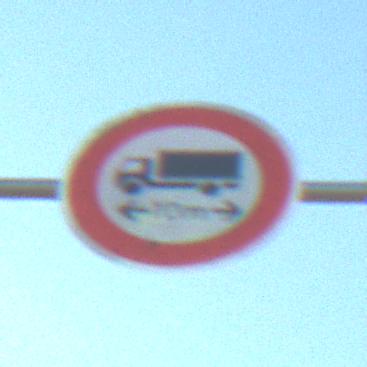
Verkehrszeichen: TatsaechlicheLaenge
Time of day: SunriseSunset
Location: Outdoor (Nature)
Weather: Clear
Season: NotSpecified
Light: Natural